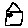
Label: house